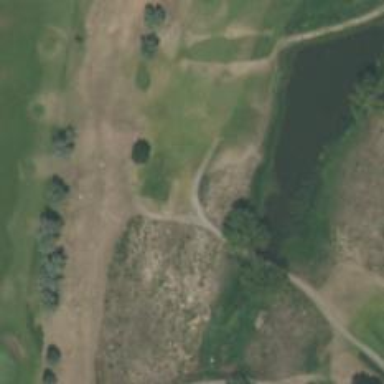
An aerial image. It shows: Service road designated as golf cart path.